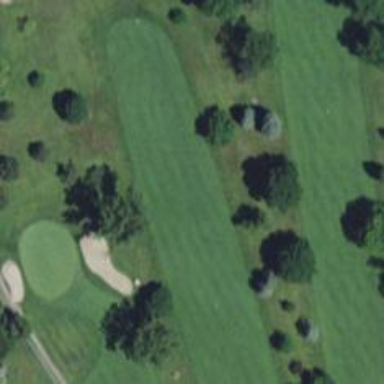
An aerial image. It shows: Golf hole.